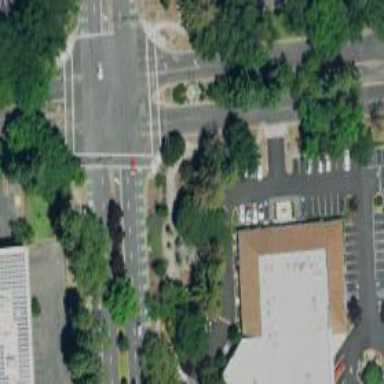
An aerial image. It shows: Solid stop line on the road.